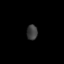
Tissue: lung
Cell type: Epithelial cells
Senescence score: 0.2227
Nuclear area (px): 158
Mean DAPI intensity: 61.652